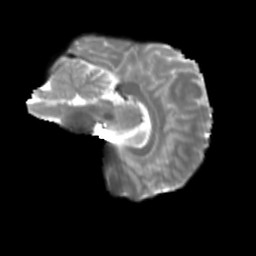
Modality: T2w
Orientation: sagittal
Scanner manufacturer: siemens
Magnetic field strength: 3 T
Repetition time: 4 s
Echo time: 0.0594 s